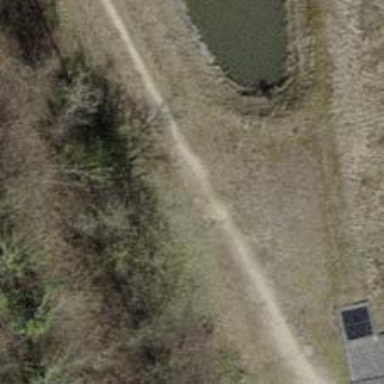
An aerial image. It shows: Unpaved track with grade 3 surface.